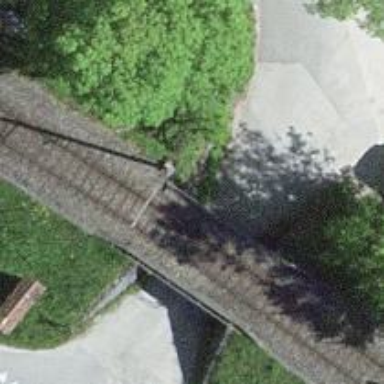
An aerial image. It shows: Railway bridge with electrified contact lines.